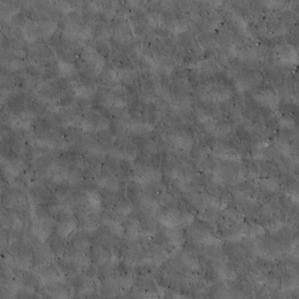
Label: non_frost